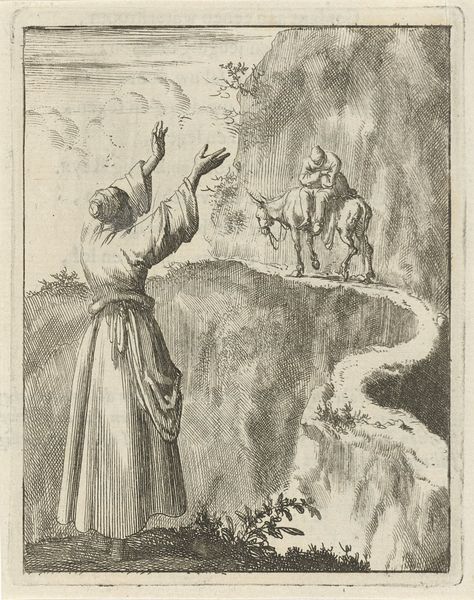
Titel: Vrouw kijkt verschrikt naar een slapende man die op een ezel een smal bergpad bestijgt
Künstler: Jan Luyken
Standort: Amsterdam
Institution: Rijksmuseum
Schlagwörter: baum, berg, mann, weiß, wolken, frau, kleid, schwarz, strasse, zeichnung, weg, haube, rock, arme, trauer, pfad, pflanze, tal, esel, pferd, reiter, zügel, schürze, holzschnitt, abhang, gebirge, graphik, tiefe, freude, abschied, druck, radierung, stich, maultier, reise, maulesel, kraut, erschöpft, grat, gebirgsweg, eisel